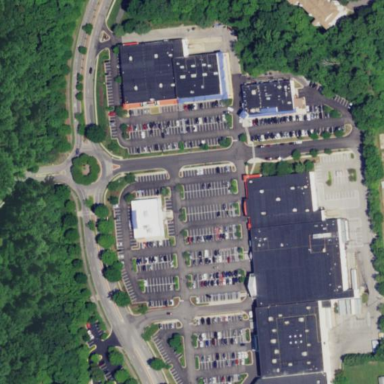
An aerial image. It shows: Commercial area.